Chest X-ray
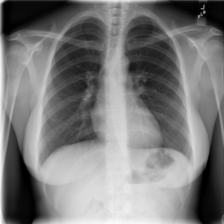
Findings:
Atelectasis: negative
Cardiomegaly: negative
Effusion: negative
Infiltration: negative
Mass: negative
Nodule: negative
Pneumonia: negative
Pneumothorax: negative
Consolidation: negative
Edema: negative
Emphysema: negative
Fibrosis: negative
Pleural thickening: negative
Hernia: negative